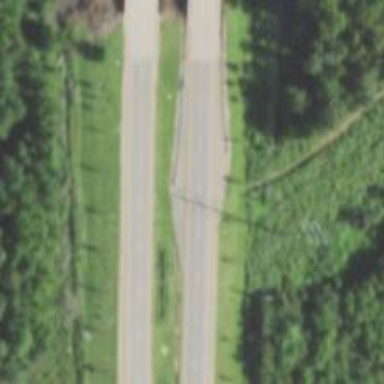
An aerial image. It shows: This image shows trunk highway that functions as expressway.